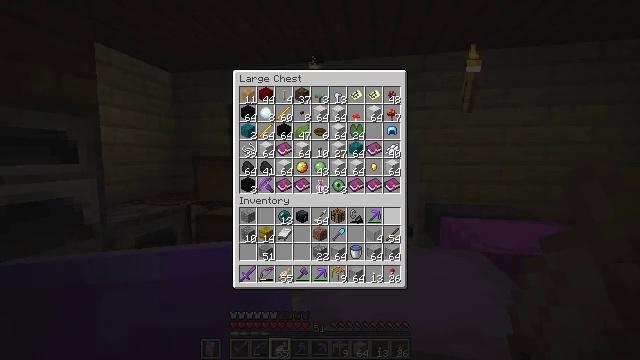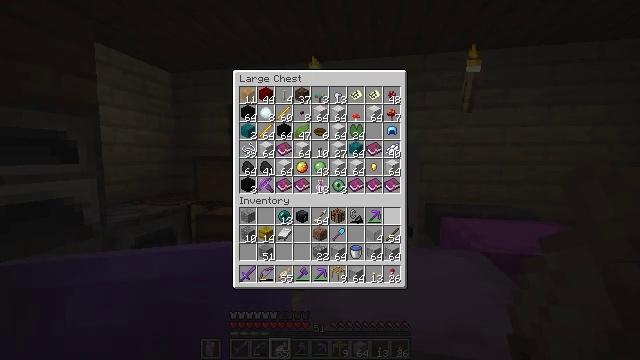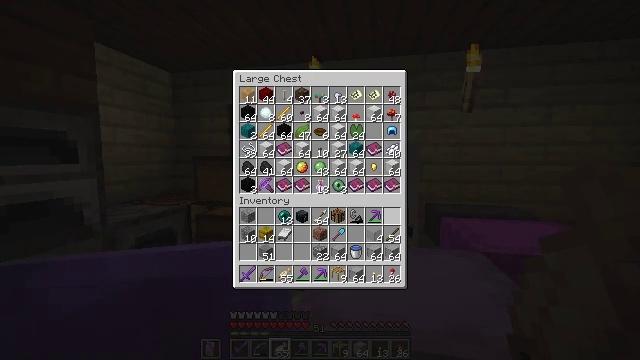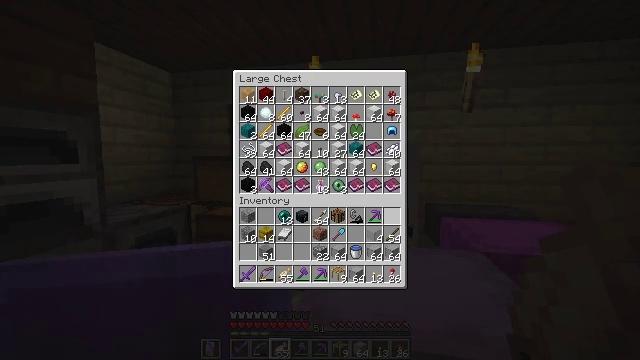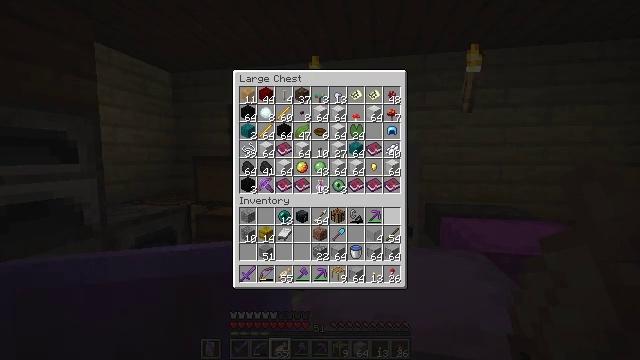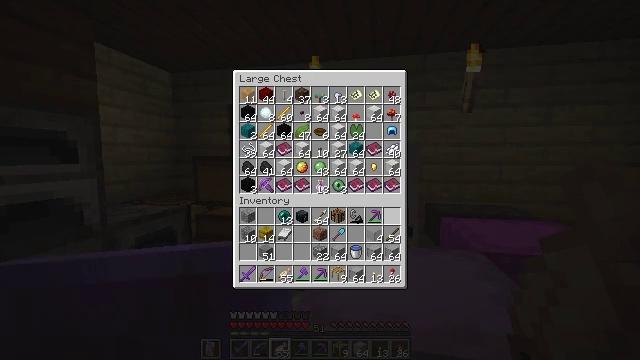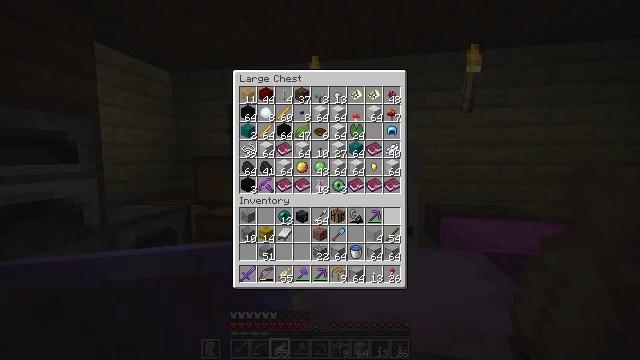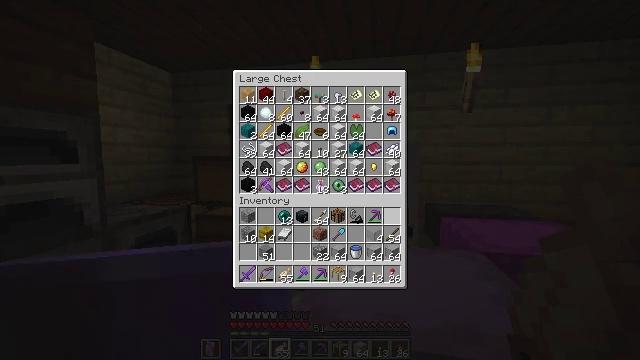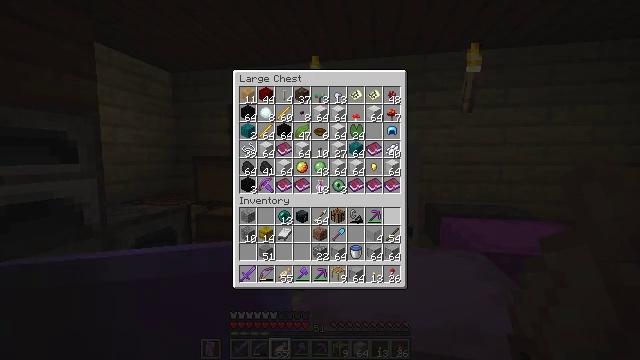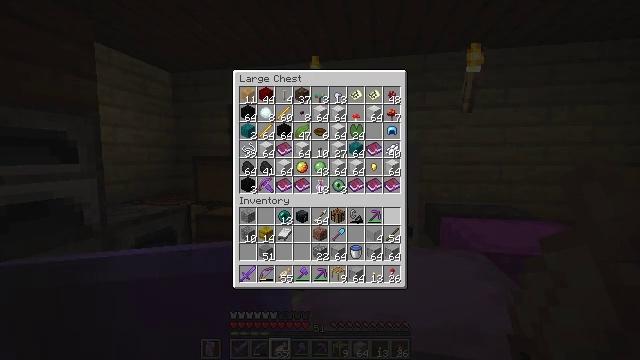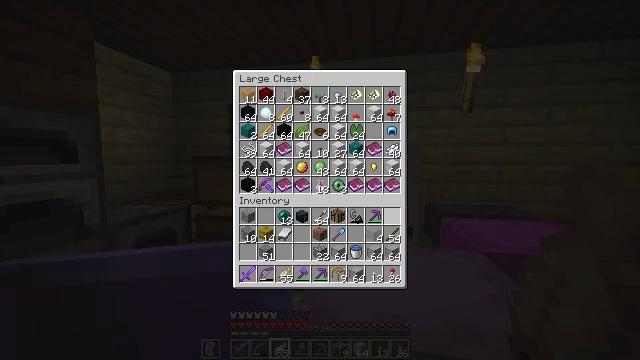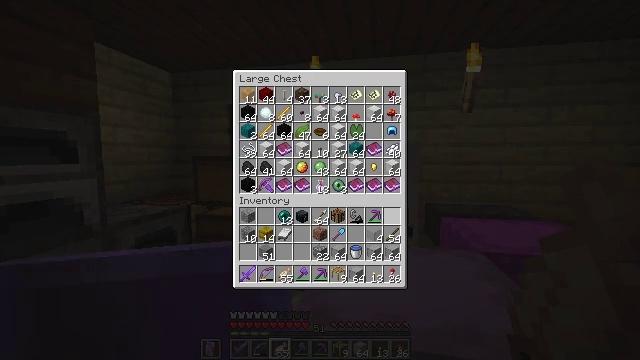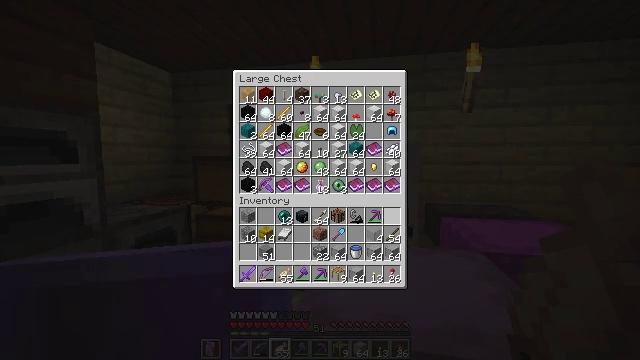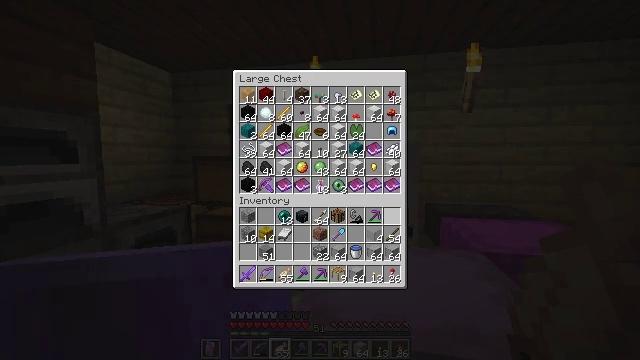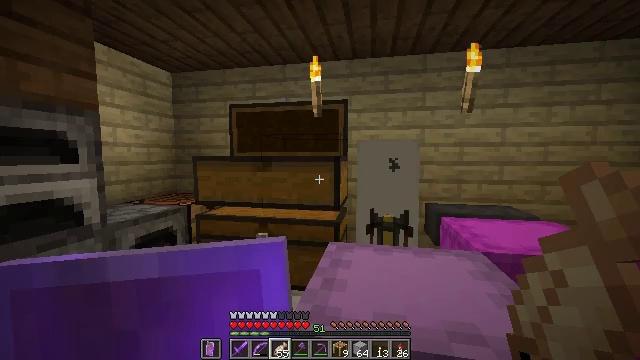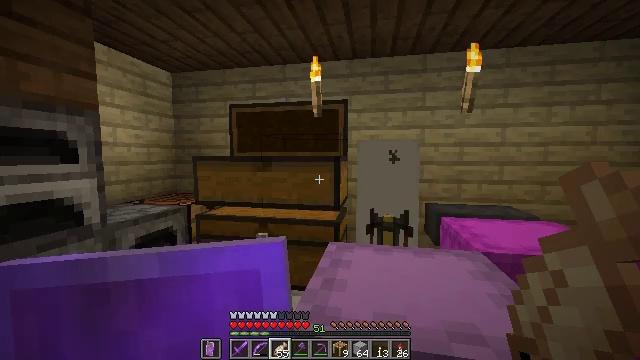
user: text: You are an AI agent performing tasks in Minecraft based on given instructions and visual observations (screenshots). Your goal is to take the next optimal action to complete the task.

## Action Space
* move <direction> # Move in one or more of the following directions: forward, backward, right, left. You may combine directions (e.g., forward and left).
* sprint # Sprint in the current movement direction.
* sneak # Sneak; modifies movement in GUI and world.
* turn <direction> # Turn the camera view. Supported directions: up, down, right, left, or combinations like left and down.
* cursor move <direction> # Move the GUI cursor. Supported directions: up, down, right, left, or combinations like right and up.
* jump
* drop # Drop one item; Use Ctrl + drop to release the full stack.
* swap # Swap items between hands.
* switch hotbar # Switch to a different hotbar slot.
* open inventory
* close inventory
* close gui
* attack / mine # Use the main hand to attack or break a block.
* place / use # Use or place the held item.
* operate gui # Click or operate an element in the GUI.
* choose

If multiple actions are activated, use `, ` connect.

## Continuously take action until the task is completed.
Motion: motion action
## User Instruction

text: Craft several smooth stone slab on the crafting table.
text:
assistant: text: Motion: sneak
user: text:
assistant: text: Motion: no_op
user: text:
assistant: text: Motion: no_op
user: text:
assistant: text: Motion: no_op
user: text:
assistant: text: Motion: no_op
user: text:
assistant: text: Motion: no_op
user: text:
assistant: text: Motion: no_op
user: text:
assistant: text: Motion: no_op
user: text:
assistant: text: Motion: no_op
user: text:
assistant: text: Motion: no_op
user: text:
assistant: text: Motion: no_op
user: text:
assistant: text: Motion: no_op
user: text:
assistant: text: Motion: no_op
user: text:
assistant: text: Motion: no_op
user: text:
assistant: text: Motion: no_op
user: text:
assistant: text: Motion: no_op
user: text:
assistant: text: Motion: turn right and down
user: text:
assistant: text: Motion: turn right and down
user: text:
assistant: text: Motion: move forward, turn right and down
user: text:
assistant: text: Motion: move forward, turn right and down
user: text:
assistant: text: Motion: move forward
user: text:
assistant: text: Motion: move forward
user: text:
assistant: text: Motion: move forward, jump
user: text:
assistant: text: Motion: move forward, jump
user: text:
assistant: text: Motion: move forward, jump
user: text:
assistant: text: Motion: move forward, jump
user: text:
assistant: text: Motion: move forward
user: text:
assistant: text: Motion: move forward
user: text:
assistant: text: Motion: turn left and down
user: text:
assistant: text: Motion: turn left and down